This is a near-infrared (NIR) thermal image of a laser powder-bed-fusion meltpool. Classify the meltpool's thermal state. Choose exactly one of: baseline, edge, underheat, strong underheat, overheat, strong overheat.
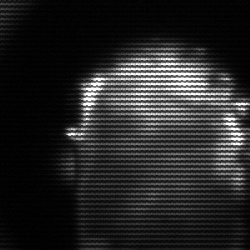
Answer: baseline